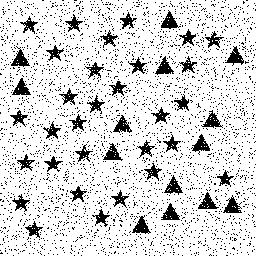
Squares: 0
Triangles: 14
Stars: 30
Total shapes: 44